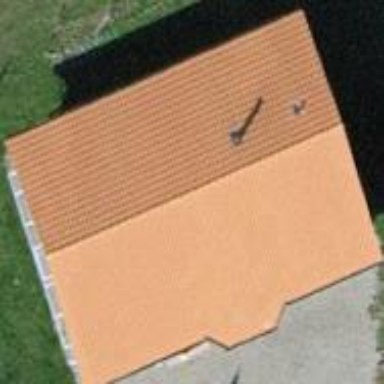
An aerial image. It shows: Gabled building with roof made of roof tiles.